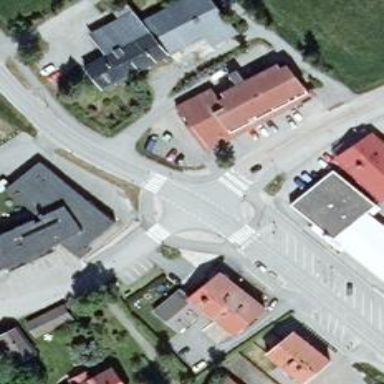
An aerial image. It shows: Crossing on the cycleway.